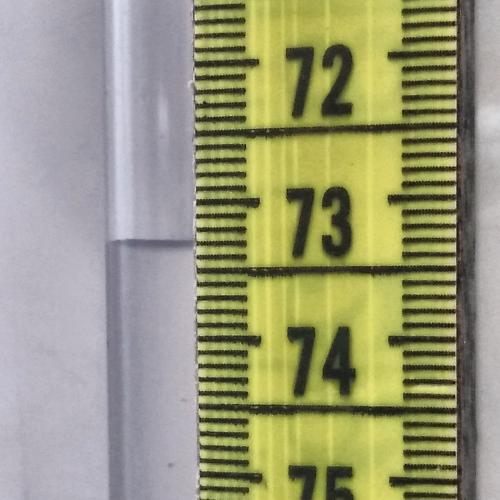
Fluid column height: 73.3 cm